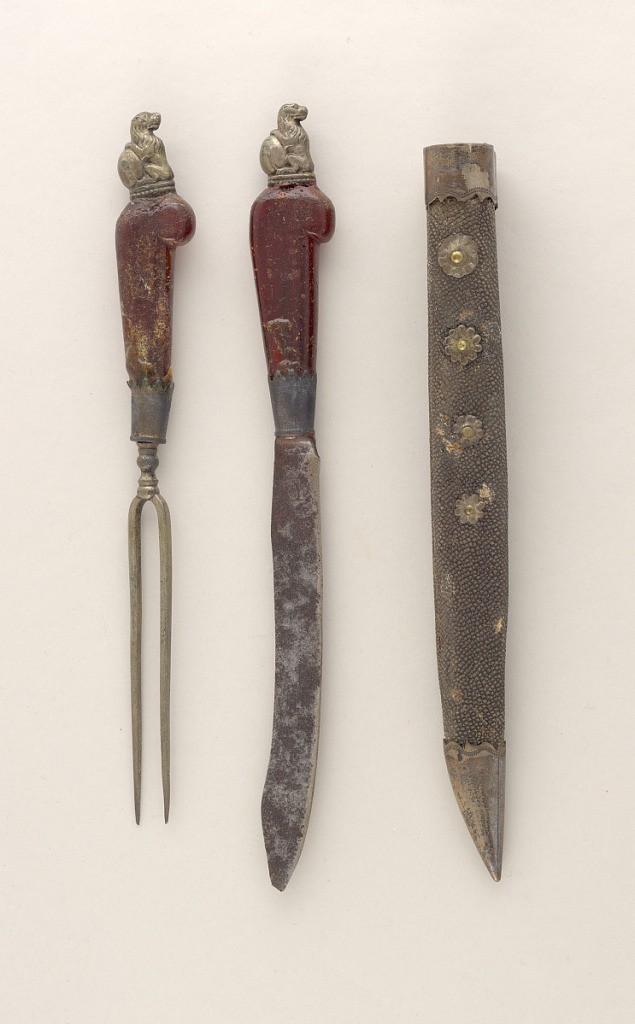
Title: Case from Traveling Cutlery Set
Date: ca. 1700
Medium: sharkskin, silver, brass, wood
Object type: case
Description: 1985-103-136-a: Sharkskin case with silver cap at tapered end. Sil...;     1985-103-136-b: Knife with saber-shaped blade, rounded bolster, an...;     1985-103-136-c: Fork with two long pointed tines, curved shoulders...